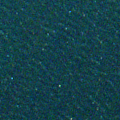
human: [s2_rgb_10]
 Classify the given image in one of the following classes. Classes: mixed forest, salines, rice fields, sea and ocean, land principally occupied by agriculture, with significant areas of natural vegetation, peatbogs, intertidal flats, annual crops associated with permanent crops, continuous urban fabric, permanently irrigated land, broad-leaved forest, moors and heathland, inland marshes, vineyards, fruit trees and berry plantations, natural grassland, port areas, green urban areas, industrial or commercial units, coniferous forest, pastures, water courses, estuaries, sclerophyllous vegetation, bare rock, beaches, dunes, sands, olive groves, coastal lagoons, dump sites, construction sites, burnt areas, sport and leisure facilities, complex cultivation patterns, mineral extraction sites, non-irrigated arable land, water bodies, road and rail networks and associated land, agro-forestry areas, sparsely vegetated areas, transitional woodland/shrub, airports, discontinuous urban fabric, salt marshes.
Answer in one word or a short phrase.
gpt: sea and ocean